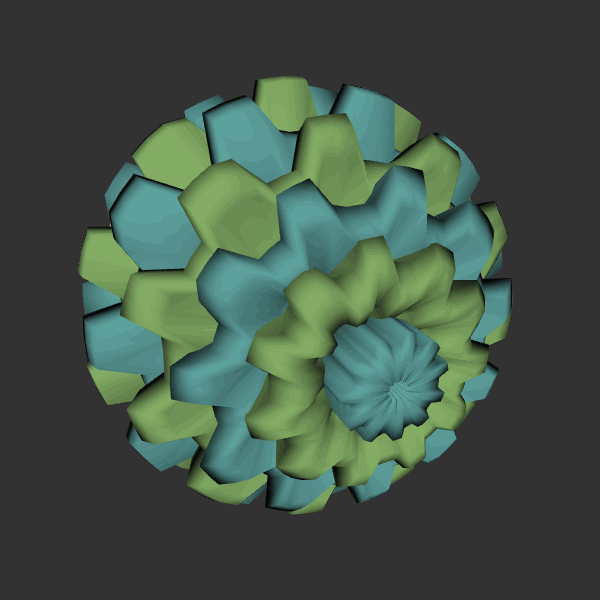
Background: dark